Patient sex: M
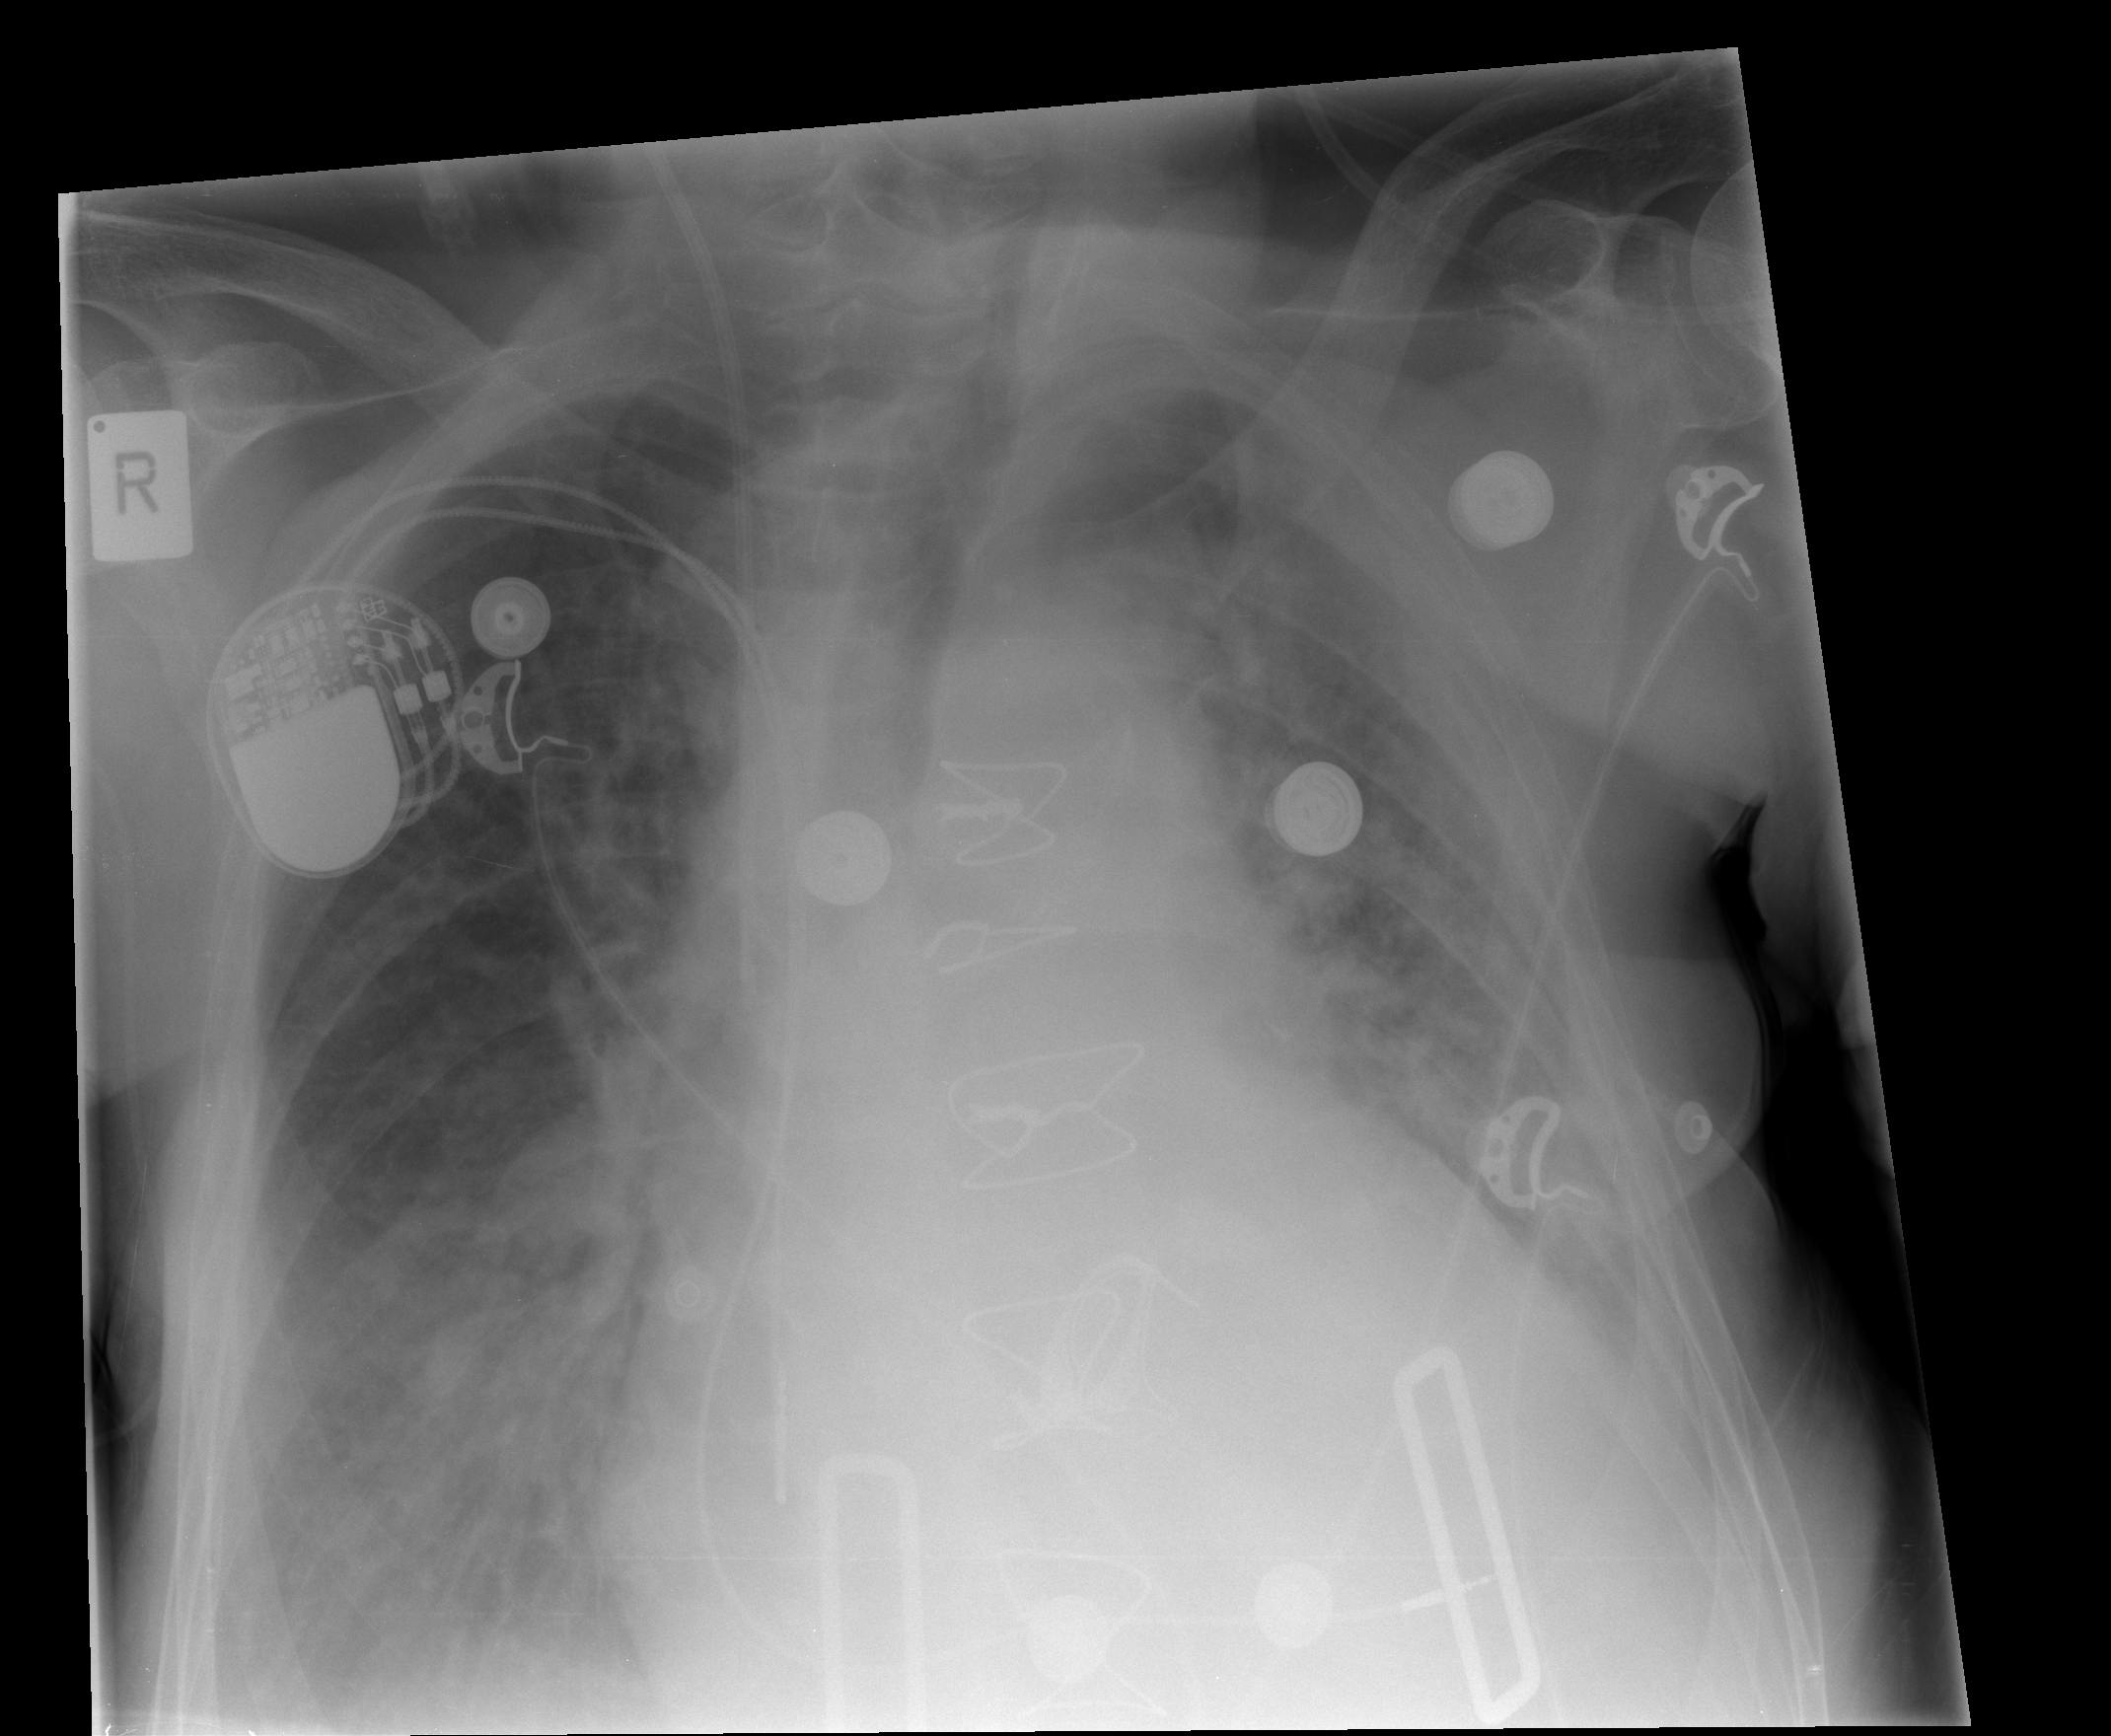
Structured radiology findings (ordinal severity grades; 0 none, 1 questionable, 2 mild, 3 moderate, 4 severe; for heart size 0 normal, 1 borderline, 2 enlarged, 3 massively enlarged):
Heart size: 1
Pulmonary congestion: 3
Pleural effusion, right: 2
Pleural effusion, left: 2
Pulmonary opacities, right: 2
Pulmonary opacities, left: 2
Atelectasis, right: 3
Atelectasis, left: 2